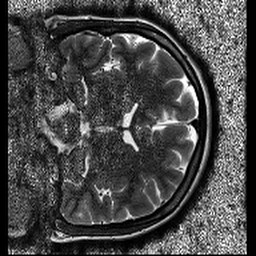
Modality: T2w
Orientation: coronal
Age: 19
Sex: female
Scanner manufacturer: siemens
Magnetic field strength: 3 T
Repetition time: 11.39 s
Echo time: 0.09 s